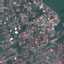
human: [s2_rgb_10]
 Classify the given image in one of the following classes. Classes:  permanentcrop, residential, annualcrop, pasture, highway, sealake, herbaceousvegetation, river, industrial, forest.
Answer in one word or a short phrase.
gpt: Residential